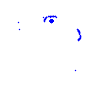
Particle: electron